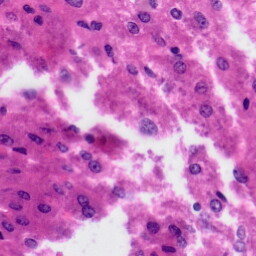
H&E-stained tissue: Liver